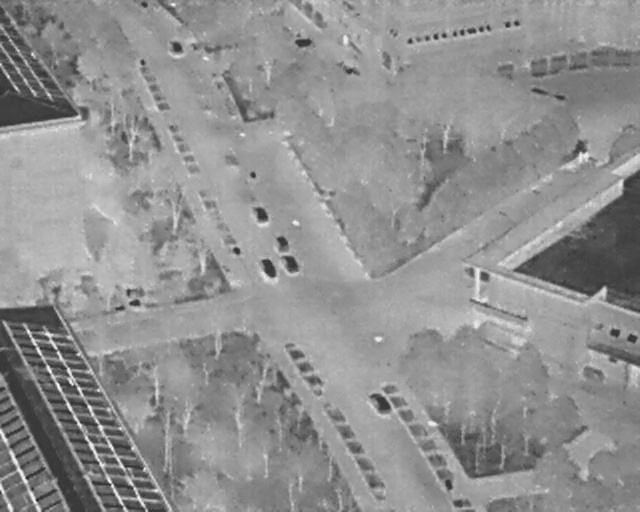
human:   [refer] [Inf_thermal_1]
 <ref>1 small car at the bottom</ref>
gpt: <box>[[57, 77, 61, 79, 156]]</box>

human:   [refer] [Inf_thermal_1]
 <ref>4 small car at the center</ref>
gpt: <box>[[39, 41, 41, 42, 161], [42, 46, 45, 48, 163], [40, 51, 43, 53, 163], [43, 50, 47, 52, 159]]</box>